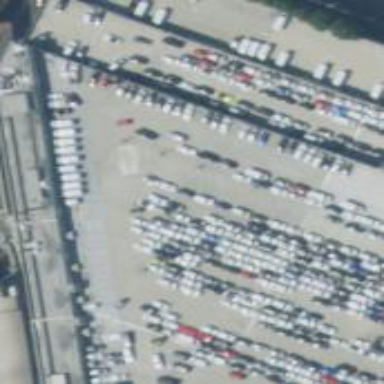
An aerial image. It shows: Car rental service.